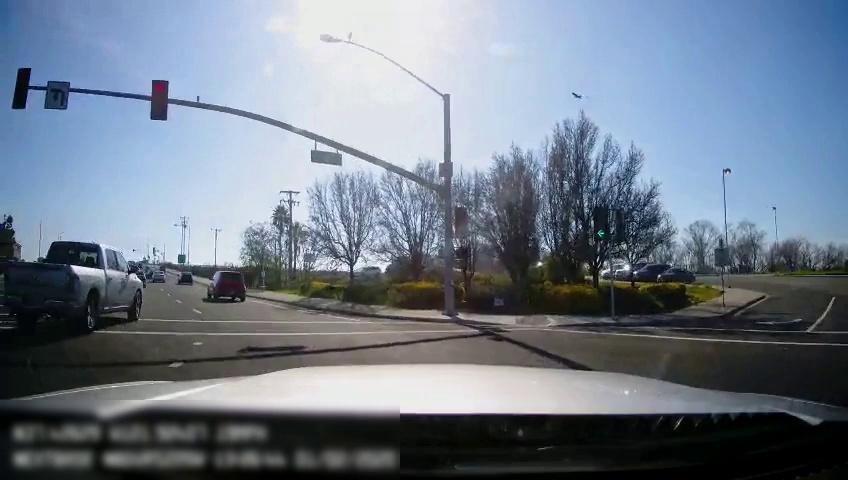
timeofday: Day
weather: Sunny
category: Drivable Space
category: Vehicles | Car
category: Vehicles | Car
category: Vehicles | SUV
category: Vehicles | Car
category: Vehicles | Car
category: Vehicles | Car
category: Vehicles | Car
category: Vehicles | Car
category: Vehicles | Car
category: Vehicles | Truck
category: Lanes | Current Lane
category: Lanes | Alternate Lane
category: Lanes | Current Lane
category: Lanes | Opposite Lane
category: Traffic | Signs
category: Traffic | Lights
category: Traffic | Lights
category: Traffic | Signs
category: Traffic | Lights
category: Traffic | Lights
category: Traffic | Lights